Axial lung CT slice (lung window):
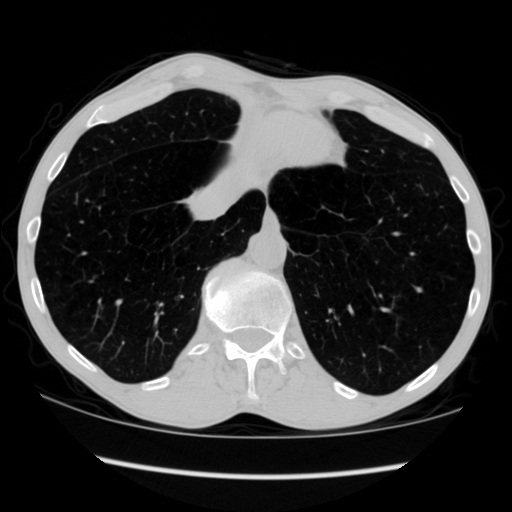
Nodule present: no